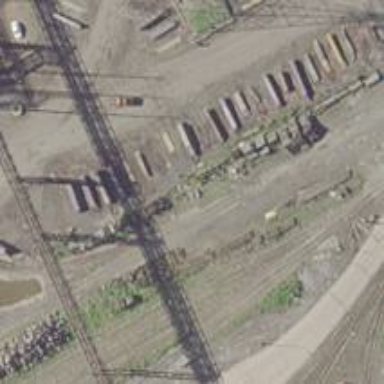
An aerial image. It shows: Railway spur service.